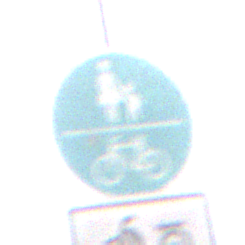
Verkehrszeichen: GemeinsamerGehUndRadweg
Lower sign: EinspurigeFahrzeugeFrei2
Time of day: MorningAfternoon
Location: Roofed (Urban)
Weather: PartlyCloudy
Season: NotSpecified
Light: Natural